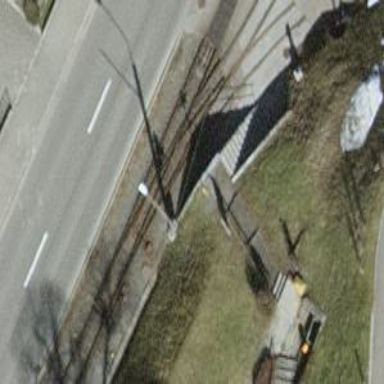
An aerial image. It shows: Guidepost with information.